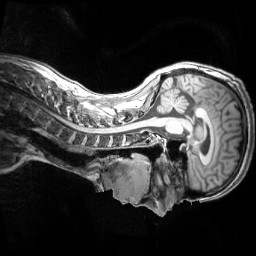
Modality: T1w
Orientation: sagittal
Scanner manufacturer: siemens
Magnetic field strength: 3 T
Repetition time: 2.3 s
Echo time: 0.0033 s